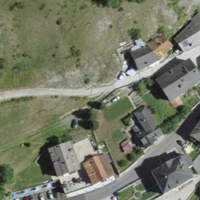
EUNIS habitat code: 55
Species observed at this site:
Melitaea cinxia
Motacilla alba
Cyanistes caeruleus
Parus major
Erithacus rubecula